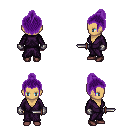
a pixel art fantasy rpg character, female body template, human, tanned skin, purple robe, gold greaves, purple short topknot hairstyle, metal gloves, maroon shoes, dagger, four views (front, back, left, right), 2x2 character sprite sheet, small pixel art, hard edges, no anti-aliasing